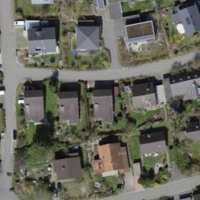
EUNIS habitat code: 54
Species observed at this site:
Tanacetum vulgare
Prunus spinosa